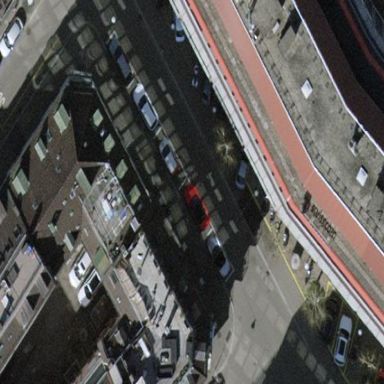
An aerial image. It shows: Parking lane designated for parking.